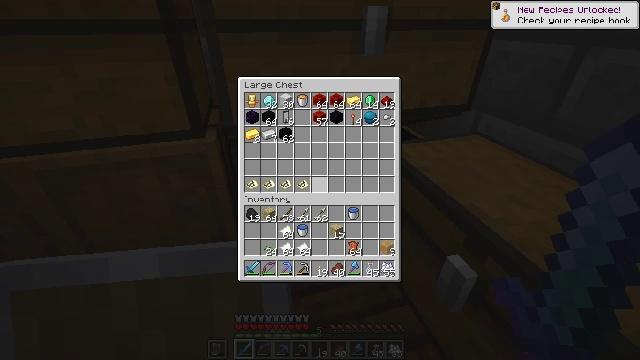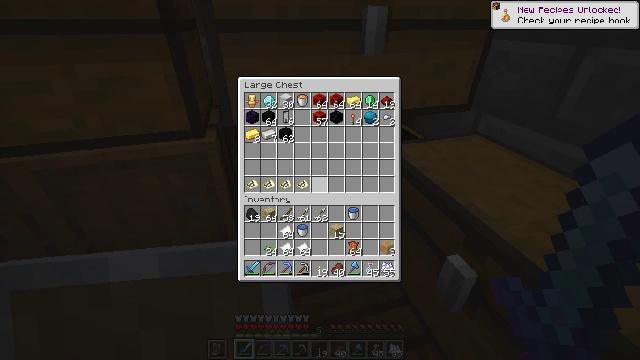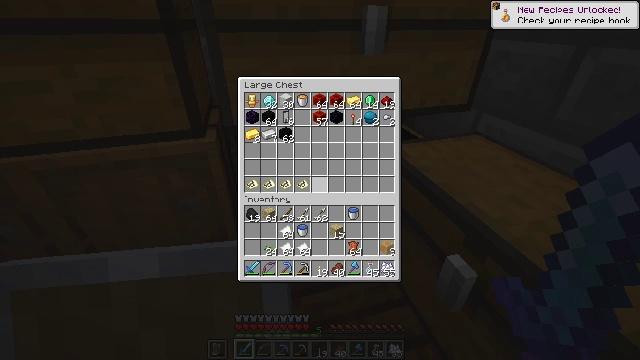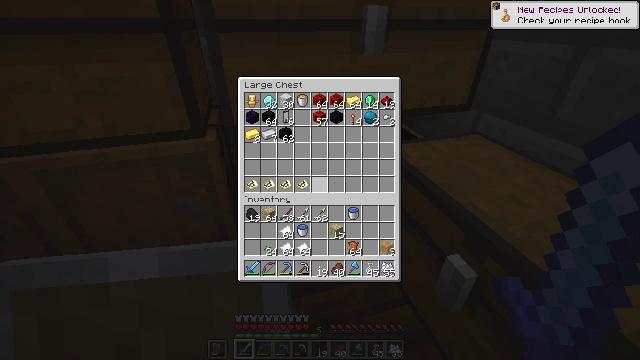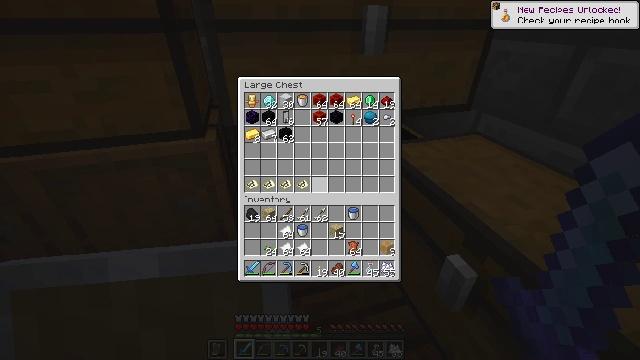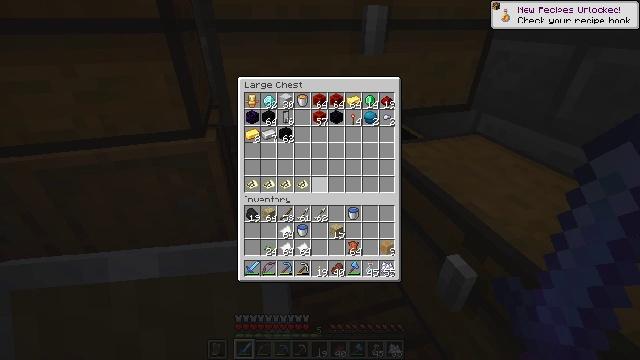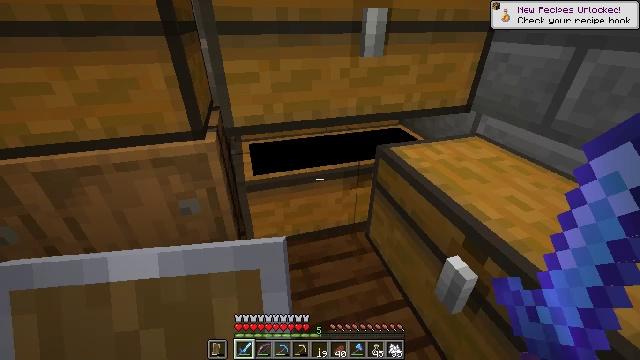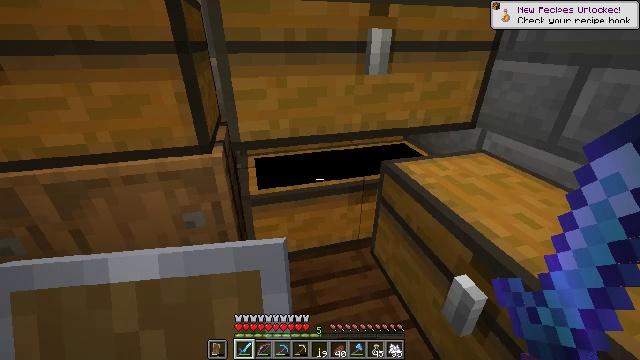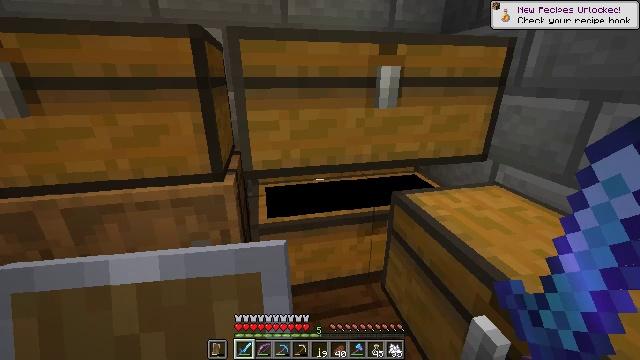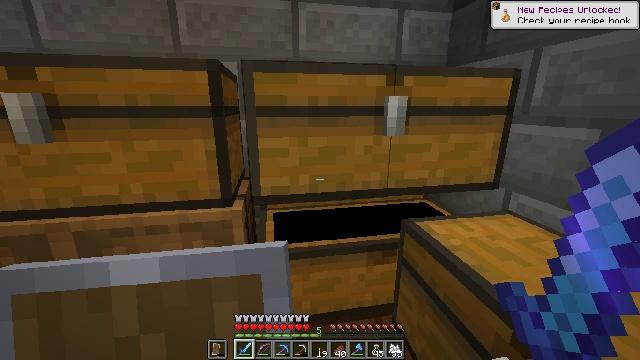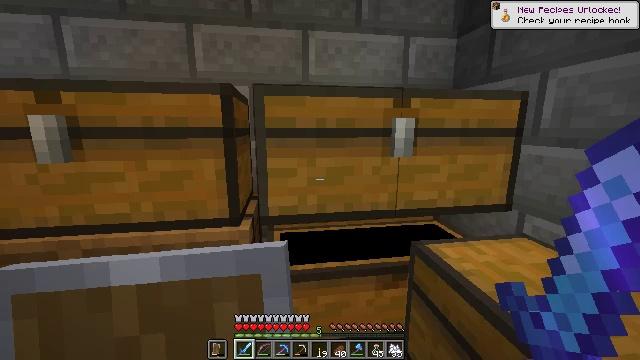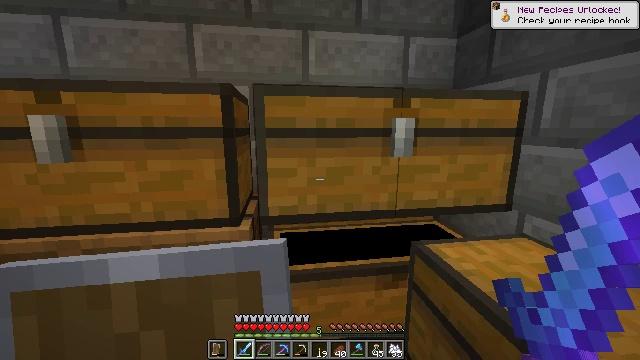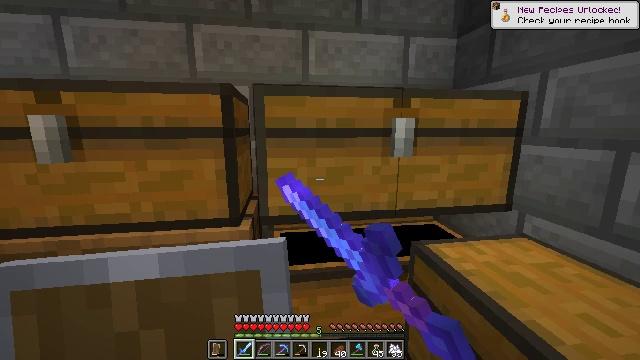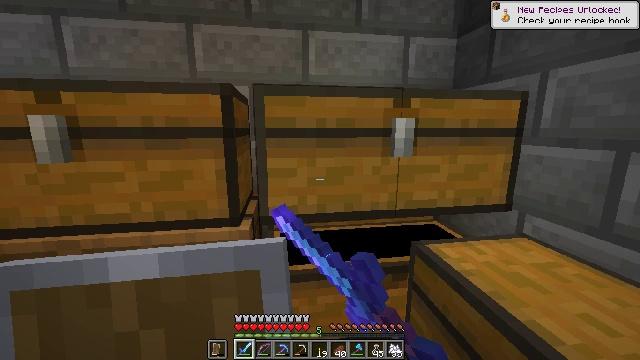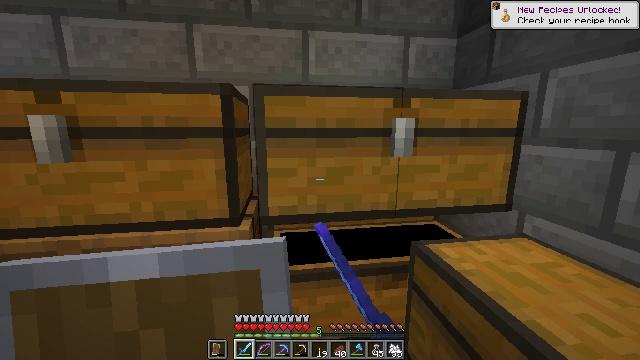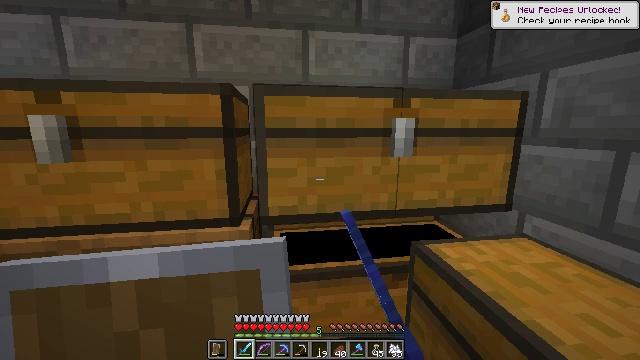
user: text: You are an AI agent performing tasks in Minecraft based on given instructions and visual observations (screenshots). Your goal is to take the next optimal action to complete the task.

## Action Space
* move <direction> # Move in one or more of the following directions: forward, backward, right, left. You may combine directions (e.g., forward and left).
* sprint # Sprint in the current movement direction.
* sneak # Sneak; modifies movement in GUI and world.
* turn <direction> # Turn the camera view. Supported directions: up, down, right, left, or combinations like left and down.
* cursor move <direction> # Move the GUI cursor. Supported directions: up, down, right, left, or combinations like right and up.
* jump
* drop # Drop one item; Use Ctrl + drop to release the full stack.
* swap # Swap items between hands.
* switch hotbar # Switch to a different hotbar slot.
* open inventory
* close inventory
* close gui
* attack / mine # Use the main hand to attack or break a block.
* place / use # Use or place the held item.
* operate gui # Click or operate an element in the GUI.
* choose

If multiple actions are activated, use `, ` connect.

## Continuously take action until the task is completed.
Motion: motion action
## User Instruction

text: Prepare to craft a campfire with the required materials.
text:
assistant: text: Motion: no_op
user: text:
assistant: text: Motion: no_op
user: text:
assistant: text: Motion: no_op
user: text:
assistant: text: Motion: no_op
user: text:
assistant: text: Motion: no_op
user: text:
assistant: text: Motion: no_op
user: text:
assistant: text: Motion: turn left and up, close gui
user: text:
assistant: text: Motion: turn left and up
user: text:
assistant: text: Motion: turn left and up
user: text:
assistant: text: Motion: turn left and up
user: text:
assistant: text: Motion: use / place
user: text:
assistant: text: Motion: use / place
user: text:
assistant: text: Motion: no_op
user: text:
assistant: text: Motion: no_op
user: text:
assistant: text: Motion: no_op
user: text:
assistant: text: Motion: open gui
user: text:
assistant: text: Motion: no_op
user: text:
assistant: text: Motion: no_op
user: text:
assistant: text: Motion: no_op
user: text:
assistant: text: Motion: no_op
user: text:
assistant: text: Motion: no_op
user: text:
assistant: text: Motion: sneak, cursor move right and down
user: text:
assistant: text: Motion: sneak, cursor move right and down
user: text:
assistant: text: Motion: sneak
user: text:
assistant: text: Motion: sneak
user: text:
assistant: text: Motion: sneak, operate gui
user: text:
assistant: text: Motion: sneak, operate gui
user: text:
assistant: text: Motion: sneak
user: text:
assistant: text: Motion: sneak
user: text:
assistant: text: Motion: cursor move left and up